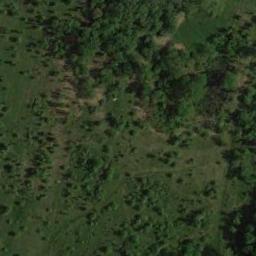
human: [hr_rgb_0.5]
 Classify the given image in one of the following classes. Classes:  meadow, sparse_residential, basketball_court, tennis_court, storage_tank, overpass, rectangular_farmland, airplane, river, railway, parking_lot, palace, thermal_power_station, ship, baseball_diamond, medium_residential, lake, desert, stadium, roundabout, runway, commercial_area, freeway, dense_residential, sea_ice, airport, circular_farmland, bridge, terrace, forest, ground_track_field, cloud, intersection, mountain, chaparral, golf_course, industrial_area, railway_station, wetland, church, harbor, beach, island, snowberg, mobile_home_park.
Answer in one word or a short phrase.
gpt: meadow